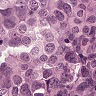
Metastatic tissue present: yes